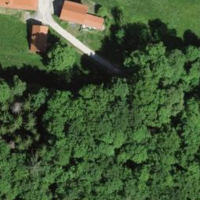
EUNIS habitat code: 41
Species observed at this site:
Lathyrus vernus